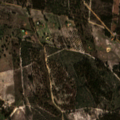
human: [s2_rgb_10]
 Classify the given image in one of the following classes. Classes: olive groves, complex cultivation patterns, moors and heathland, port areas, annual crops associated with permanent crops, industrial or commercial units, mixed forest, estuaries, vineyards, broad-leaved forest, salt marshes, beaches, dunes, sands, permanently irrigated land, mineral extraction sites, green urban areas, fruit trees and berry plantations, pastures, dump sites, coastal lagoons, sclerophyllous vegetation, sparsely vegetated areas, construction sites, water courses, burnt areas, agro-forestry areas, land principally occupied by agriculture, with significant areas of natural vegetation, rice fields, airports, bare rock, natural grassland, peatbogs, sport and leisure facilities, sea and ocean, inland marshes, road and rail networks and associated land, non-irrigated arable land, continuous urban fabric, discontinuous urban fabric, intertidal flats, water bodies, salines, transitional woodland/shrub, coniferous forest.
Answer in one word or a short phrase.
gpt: annual crops associated with permanent crops, complex cultivation patterns, broad-leaved forest, transitional woodland/shrub